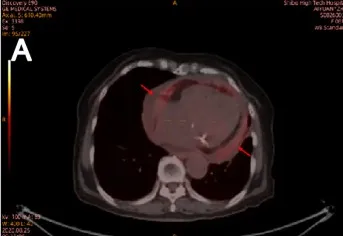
Positron emission tomography computed tomography on August 25, 2020. Positron emission tomography computed tomography showed that medium pericardial effusion which corresponding to an increased area of FDG uptake (A).
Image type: radiology (pet)